Question: I haven't seen any discussion on Google's latest slew of Application updates on this new paradigm of sliding a view up from the bottom of the screen and having it overlay the current UI.
For example the new Google Music application does this while your listening to a song, you can slide up and it will hide the ActionBar when it reaches a certain threshold. I have some screenshots to illustrate what I'm trying to explain.

You can slide this up from the bottom and it has Audio controls if I continued to slide and when it reaches a certain point on the Y axis the ActionBar slides upwards to make room for the new view. I've never seen anything like it before. As well the new Google Maps Update that just came out does the same thing. When you search for a destination you can slide up from the bottom of the screen and when it reaches the threshold it will hide the search window and the new view will just overlay the entire Map view.
I looked into the Google Maps update a little more and it is a custom view there using they called it . I mean that's not much help at all but it isn't something that comes stock in the SDK or in the support library.
If anyone has any insight on possibly how to do this or any information that would be great.
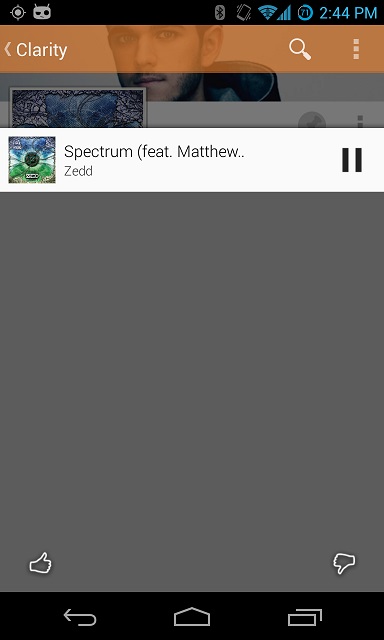
Answer: This should be helpful: <URL>